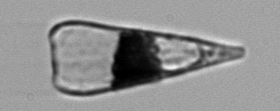
Label: Licmophora